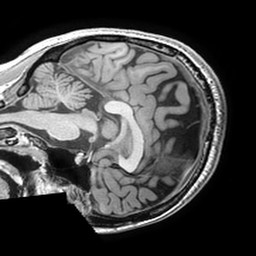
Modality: T1w
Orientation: sagittal
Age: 21
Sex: female